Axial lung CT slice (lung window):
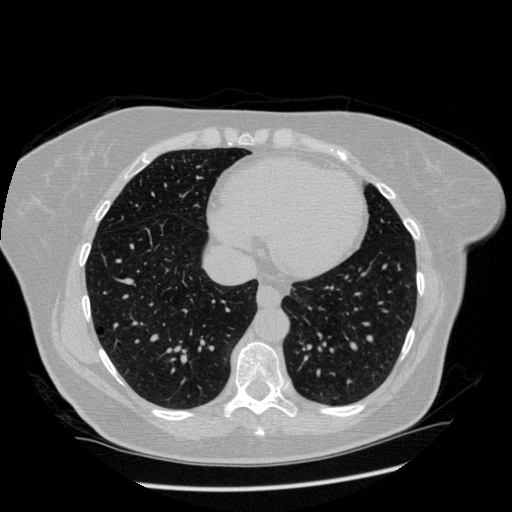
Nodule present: no